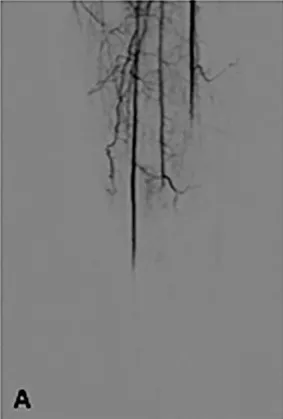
Intraoperative fluoroscopic images of the revascularization procedure of the ischemic lower limb. (A,B) Intraprocedural angiography revealed a below-the-knee complete occlusion on all the tibial vessels and a complete absence of distal foot perfusion.
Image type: radiology (x_ray)